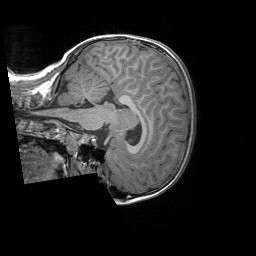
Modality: T1w
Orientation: sagittal
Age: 7
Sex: male
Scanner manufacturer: siemens
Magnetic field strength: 3 T
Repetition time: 1.65 s
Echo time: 0.00203 s